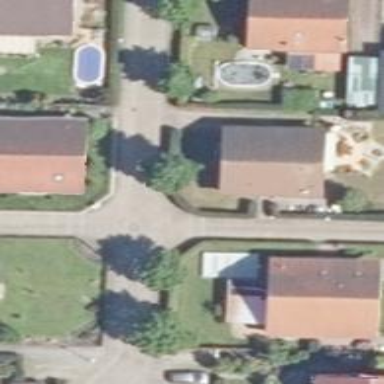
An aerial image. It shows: Living street.